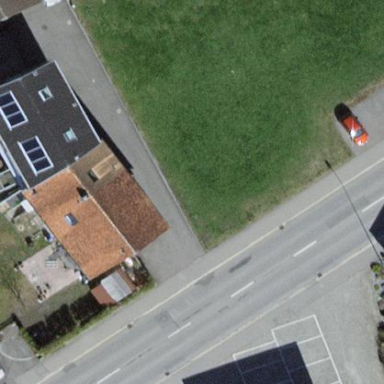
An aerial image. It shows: Semi-detached house.